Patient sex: M
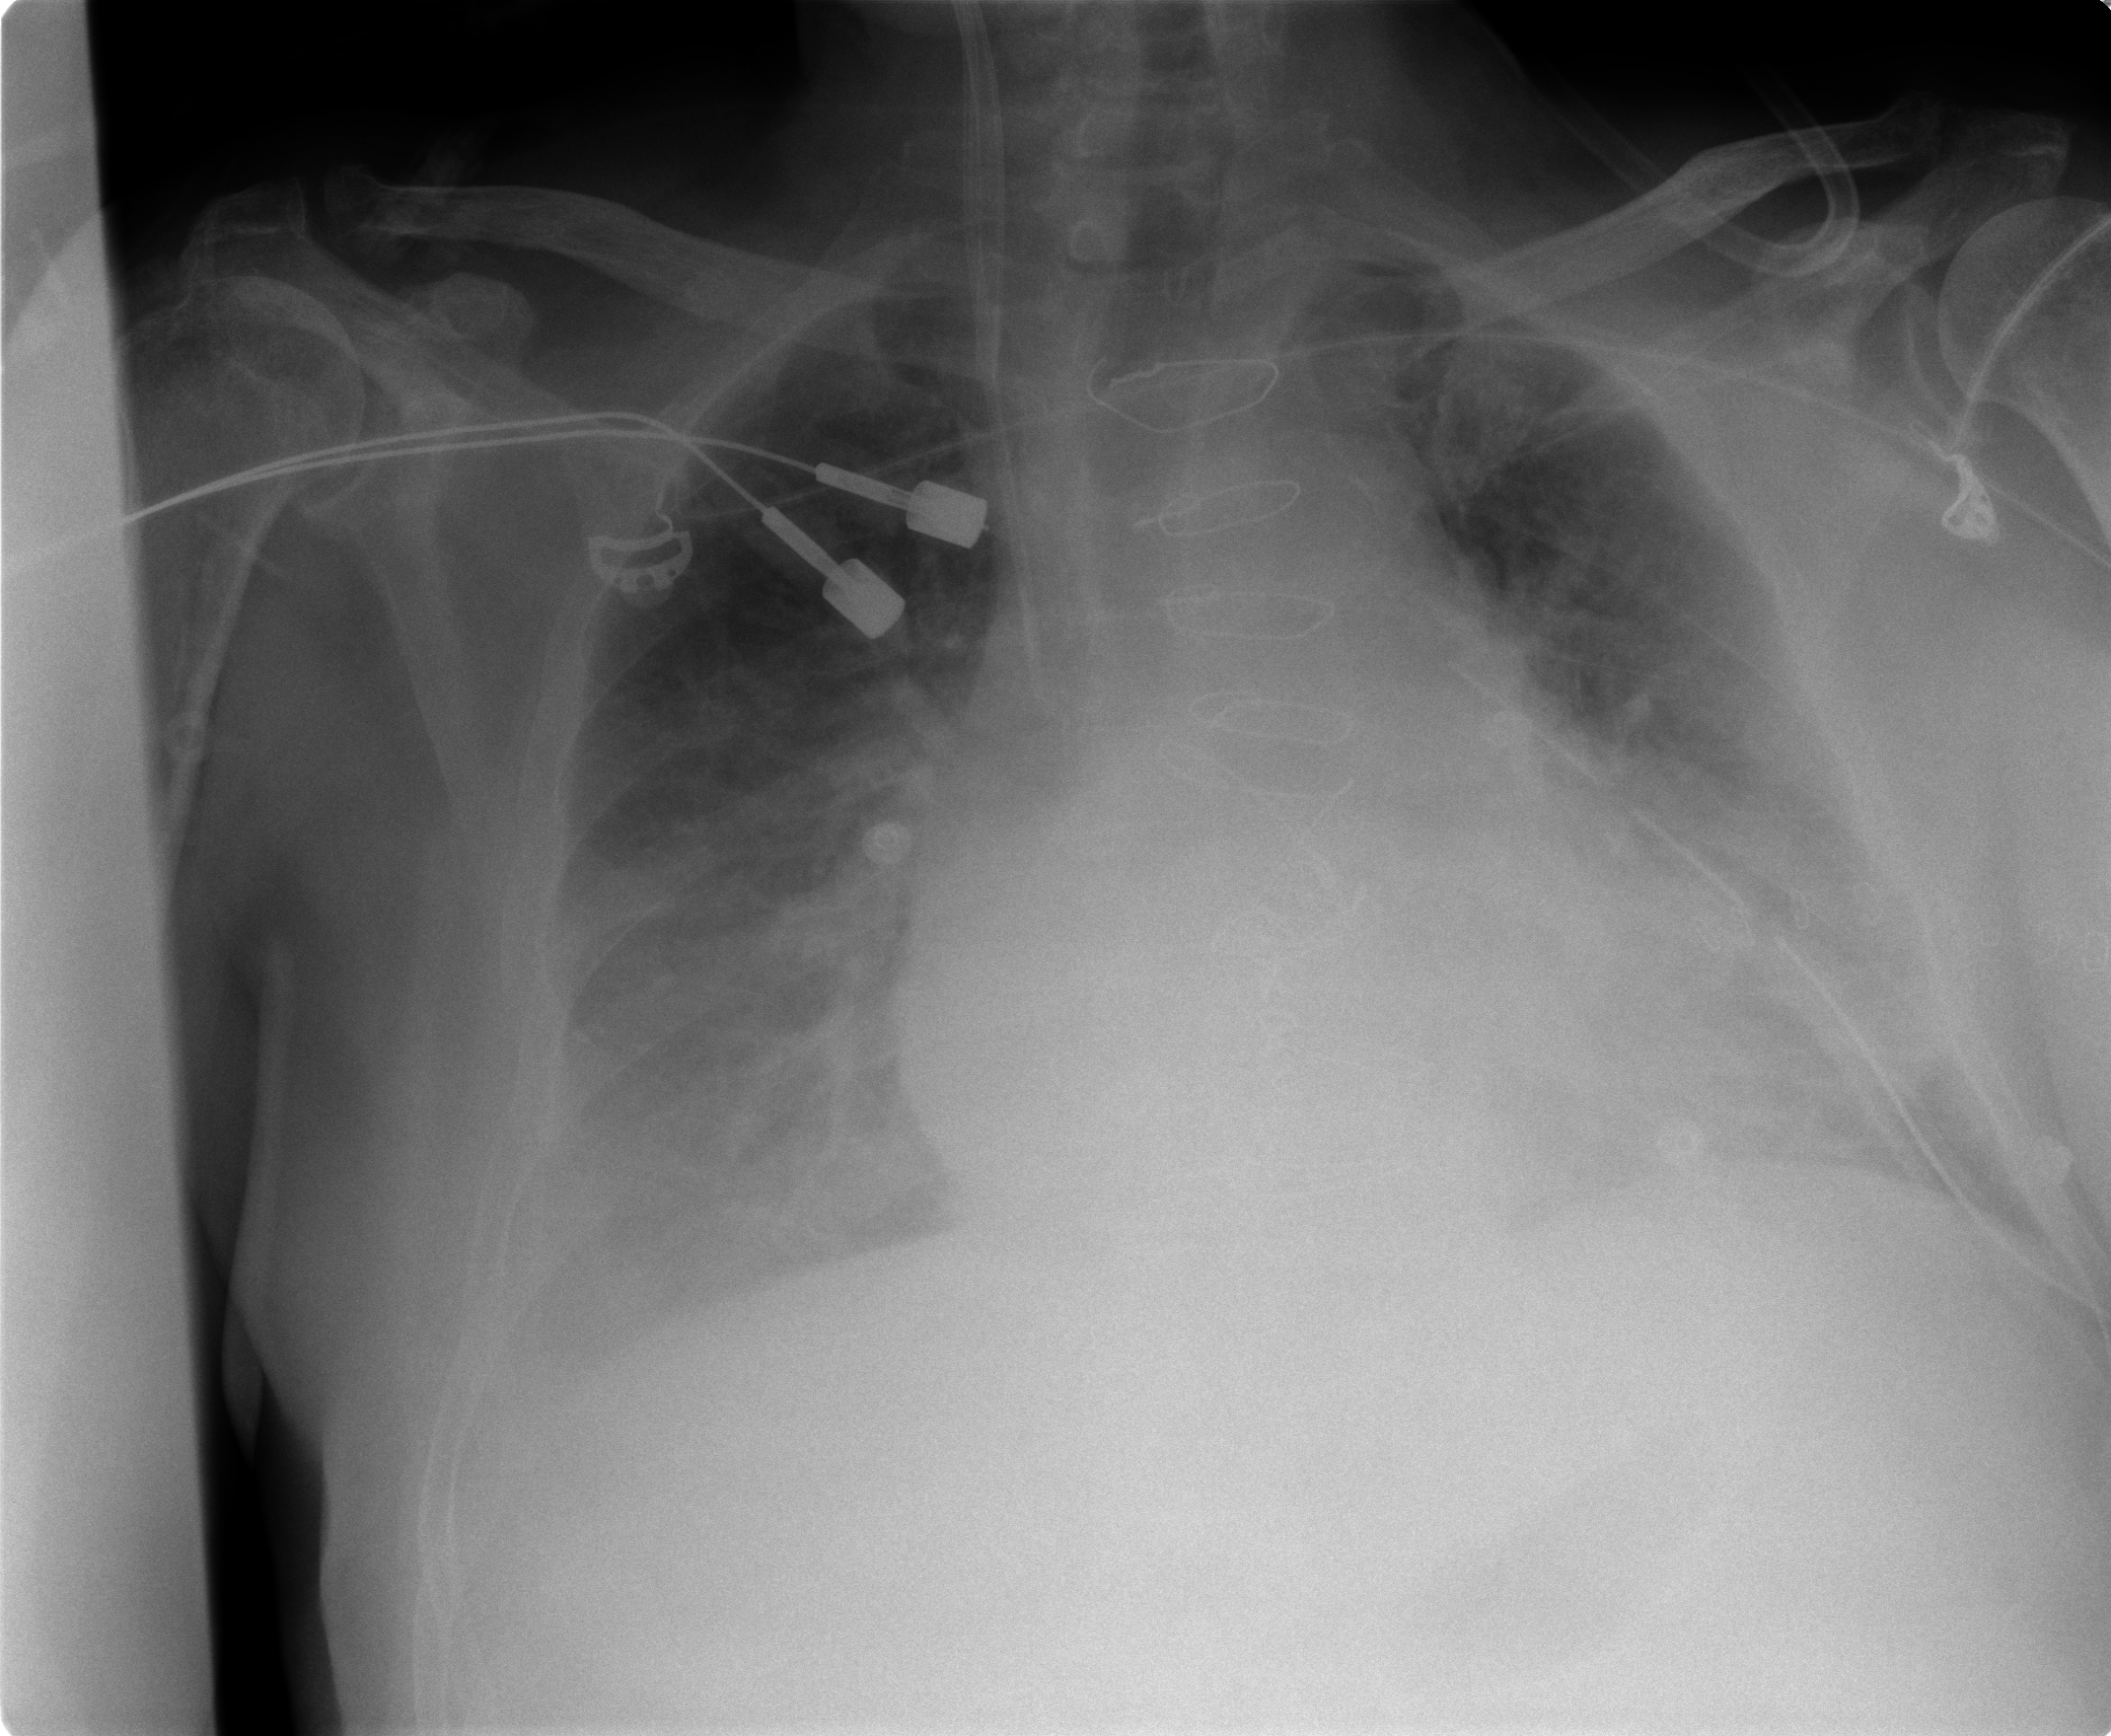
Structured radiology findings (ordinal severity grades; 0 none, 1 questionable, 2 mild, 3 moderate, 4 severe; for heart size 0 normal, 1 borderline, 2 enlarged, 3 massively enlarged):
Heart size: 2
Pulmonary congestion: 2
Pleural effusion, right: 2
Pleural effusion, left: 2
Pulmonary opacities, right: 2
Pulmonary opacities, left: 2
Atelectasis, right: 2
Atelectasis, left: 2